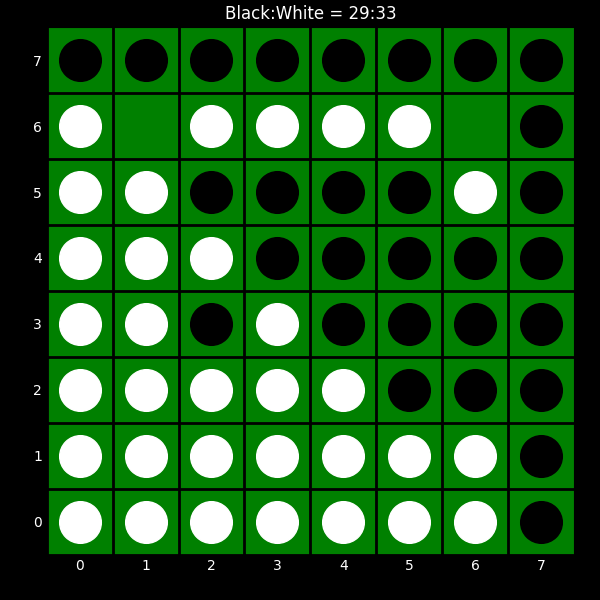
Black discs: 29
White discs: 33